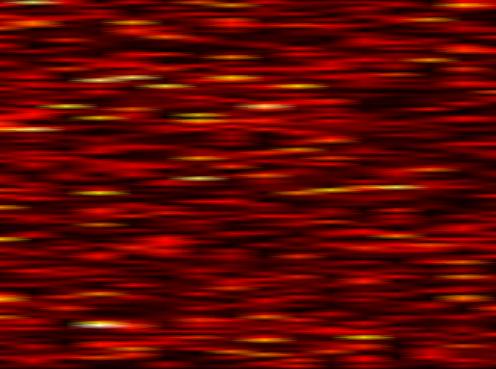
Label: UFMC